Question: I have measurements of some variable. All values are positive. In a barchart I want to show all measurements and the deviation of all measurements from the overall mean. Some bars thus go up from the mean and some go down. In order to get such a graph i tried using 'offset' from the 'barplot' function but that does not work. I found a solution but it is not ideal and prone to mistakes. Applying axes requires some tweaking of the numbers. Is there someone with a more elegant solution to this? Thanks!
'''
(aaa <- c(1: 10))
(meanz <- mean(aaa))
(ccc <- aaa-meanz[1])
barplot(ccc, axes=FALSE, ylim=c(-5, 5))
(yvals <- c(-5, 0, 5))
(yvalscorr <- yvals+meanz)
axis(side=2, at=yvals, labels=yvalscorr, mgp=c(1,1,1), outer=TRUE, lwd=2, las=1, cex.axis=1.0, tck=0.02, hadj=0.5, padj=0.5, pos=-0.2)
'''
This is more or less what i intend to get (though more flexibility with setting axes values at 0 is needed)

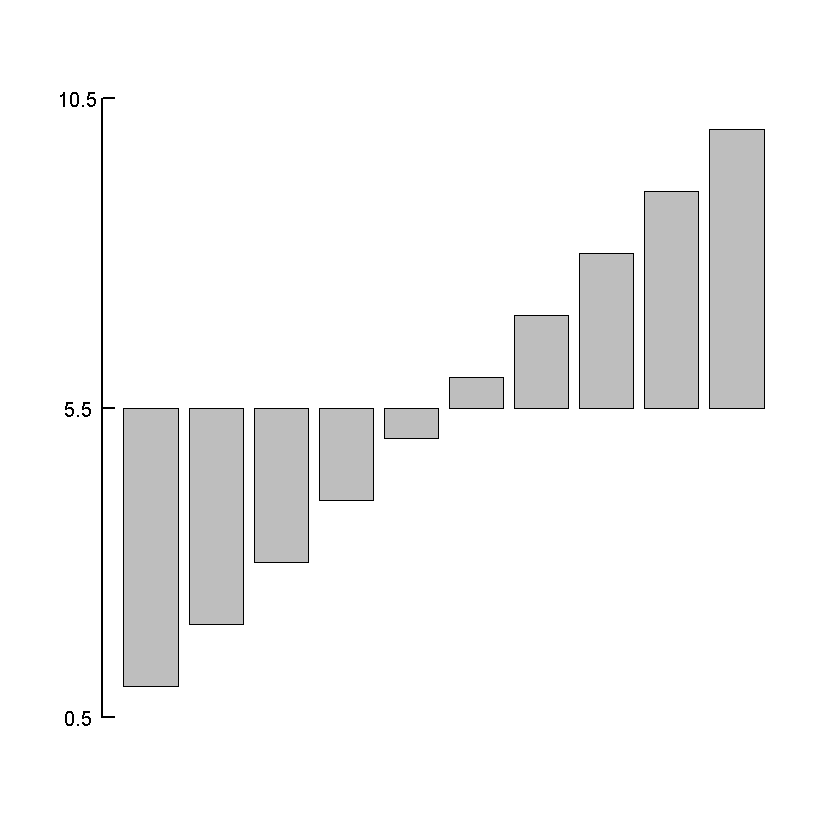
Answer: What about defining a function like this
'''
x <- cumsum(runif(10))
zero <- mean(x)
offsetbarplot <- function(x, zero=0, ..., yaxt="c", ylim) {
xo <- x-zero
yax <- pretty(x)
if (missing(ylim))
ylim<-range(yax-zero)
else
ylim<-ylim-zero
barplot(xo, ..., yaxt=ifelse(yaxt=="c","n",yaxt), ylim=ylim)
if(yaxt=="c") {
axis(side=2, at=yax-zero, labels=yax)
}
}
offsetbarplot(x, zero)
'''
This way we can use as much of the 'barplot' code as possible. You can still pass many of the same options. We just draw a custom axis on the side.